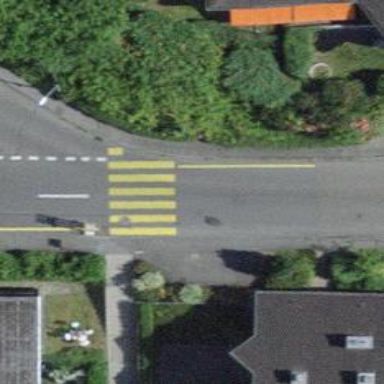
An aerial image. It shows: Kerb barrier.